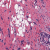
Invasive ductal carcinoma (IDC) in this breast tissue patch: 1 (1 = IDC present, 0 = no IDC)